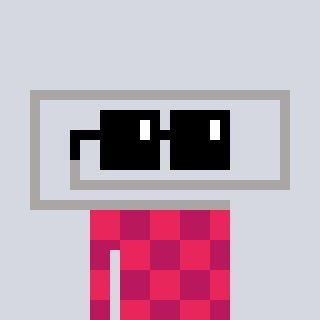
a pixel art character with square black sunglasses, a paperclip-shaped head and a darkpink-colored body on a cool background